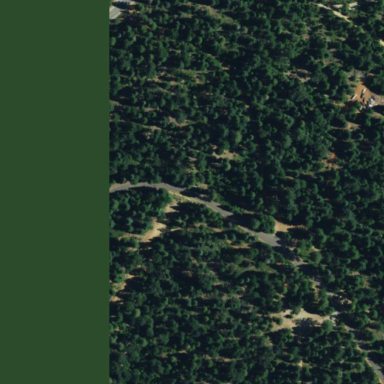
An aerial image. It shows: Woodland with evergreen needle-leaved trees.